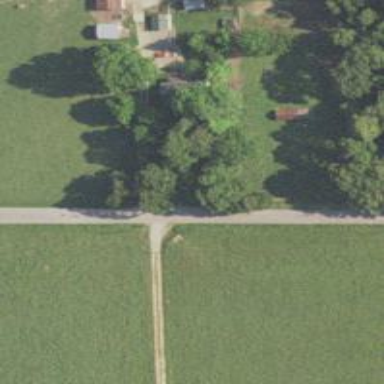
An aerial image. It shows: Driveway leading to service road.